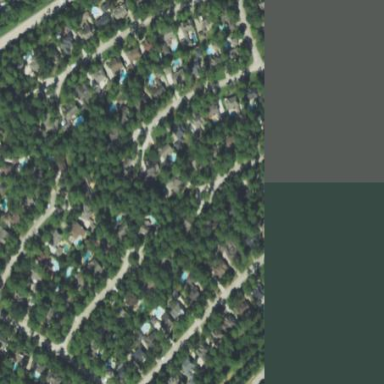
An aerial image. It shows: Residential neighbourhood.